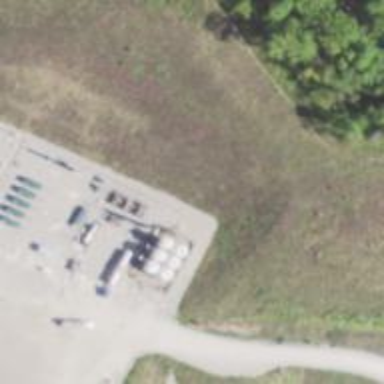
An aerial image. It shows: Storage tank that is man-made.